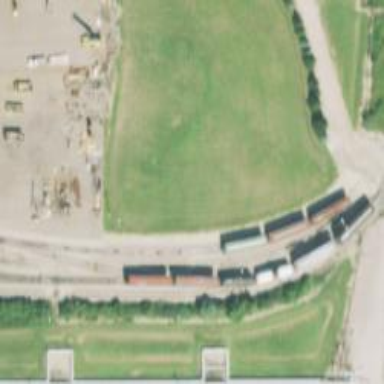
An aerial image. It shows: Railway spur service.